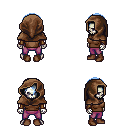
a pixel art fantasy rpg character, male body template, skeleton, brown sleeveless shirt, magenta pants, white cyan bangs hairstyle, cloth hood, cloth bracers, brown shoes, four views (front, back, left, right), 2x2 character sprite sheet, small pixel art, hard edges, no anti-aliasing